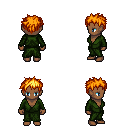
a pixel art fantasy rpg character, female body template, human, dark skin, green robe, white pants, light blonde bedhead hairstyle, four views (front, back, left, right), 2x2 character sprite sheet, small pixel art, hard edges, no anti-aliasing